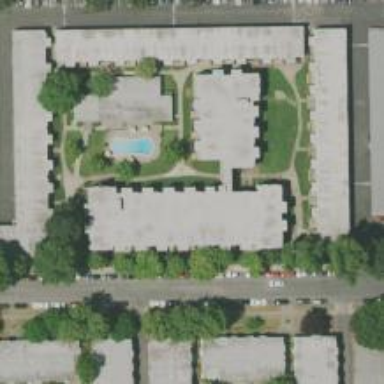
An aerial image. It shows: Residential area with apartments.